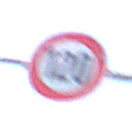
Verkehrszeichen: Geschwindigkeit120
Umgebung: Outdoor, Nature
Tageszeit: Midday
Wetter: PartlyCloudy
Licht: Natural
Jahreszeit: NotSpecified
Kontrast: HighContrast